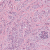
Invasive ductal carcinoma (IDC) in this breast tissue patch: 1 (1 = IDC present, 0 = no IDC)